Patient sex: M
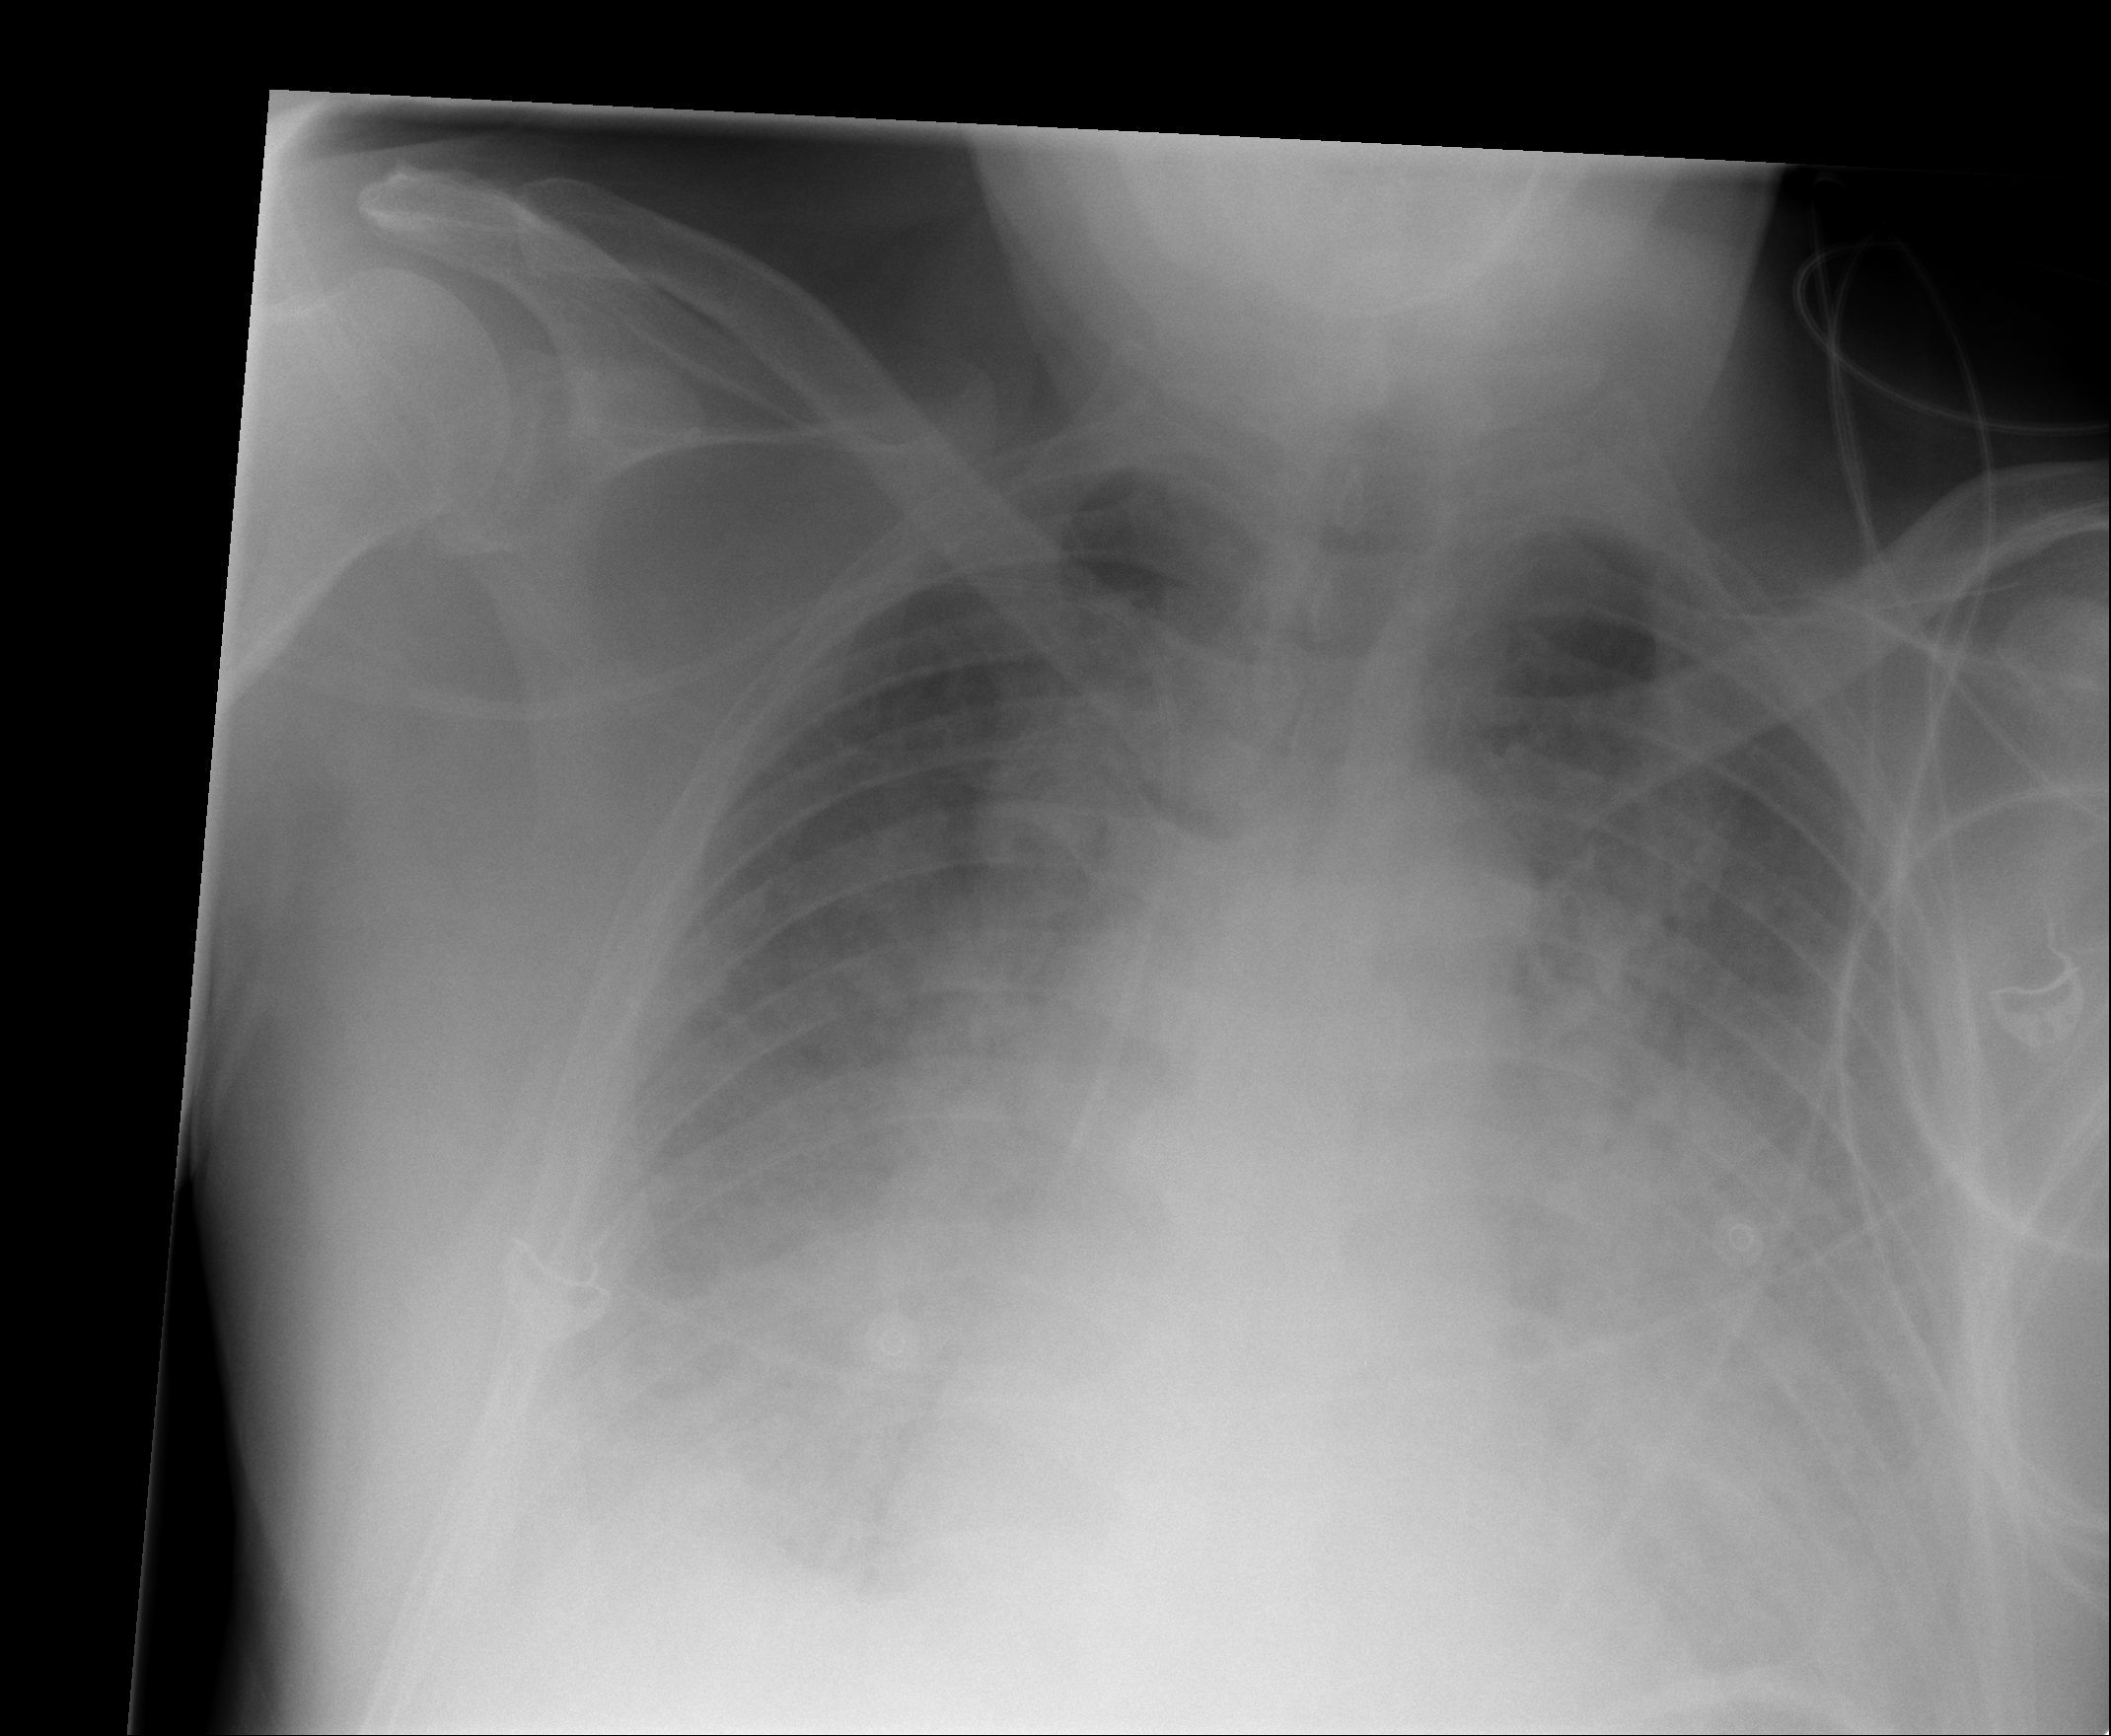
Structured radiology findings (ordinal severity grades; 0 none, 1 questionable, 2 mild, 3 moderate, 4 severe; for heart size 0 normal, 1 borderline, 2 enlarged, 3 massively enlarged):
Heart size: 1
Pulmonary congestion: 3
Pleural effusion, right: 3
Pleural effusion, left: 3
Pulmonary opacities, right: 2
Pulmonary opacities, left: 2
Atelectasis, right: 2
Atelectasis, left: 2